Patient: sex M, age 62
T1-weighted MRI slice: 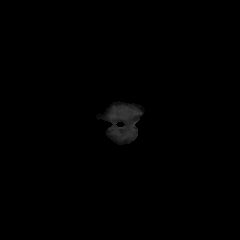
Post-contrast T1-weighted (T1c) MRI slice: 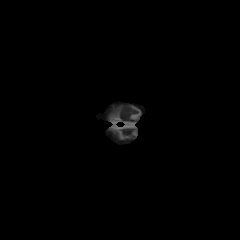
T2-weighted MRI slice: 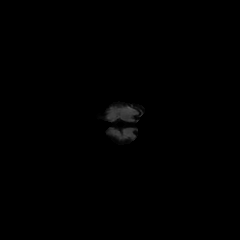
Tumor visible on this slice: no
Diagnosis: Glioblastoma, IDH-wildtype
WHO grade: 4